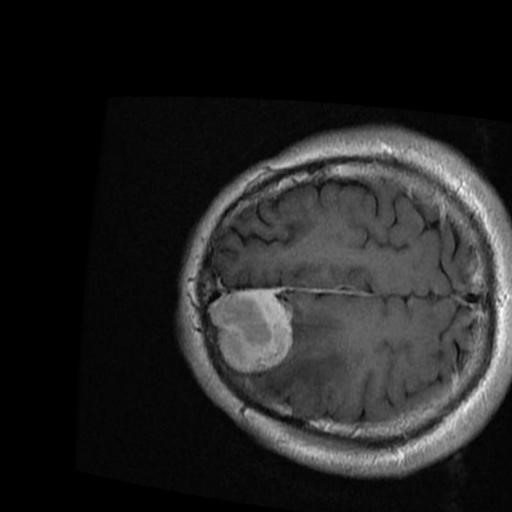
Label: brain_menin